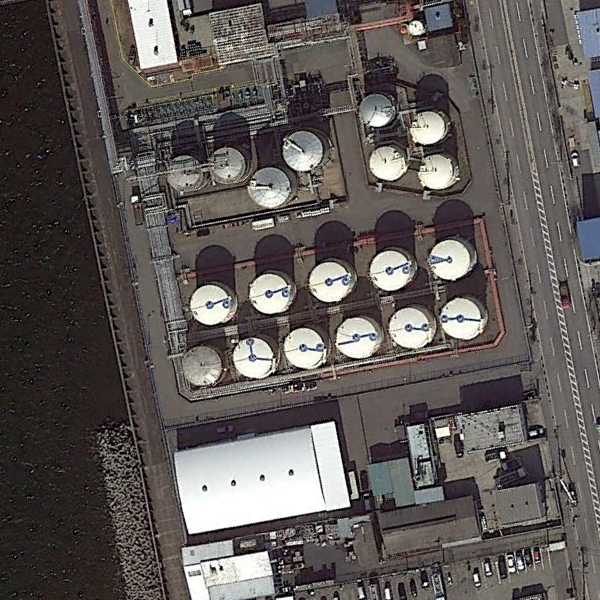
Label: StorageTanks